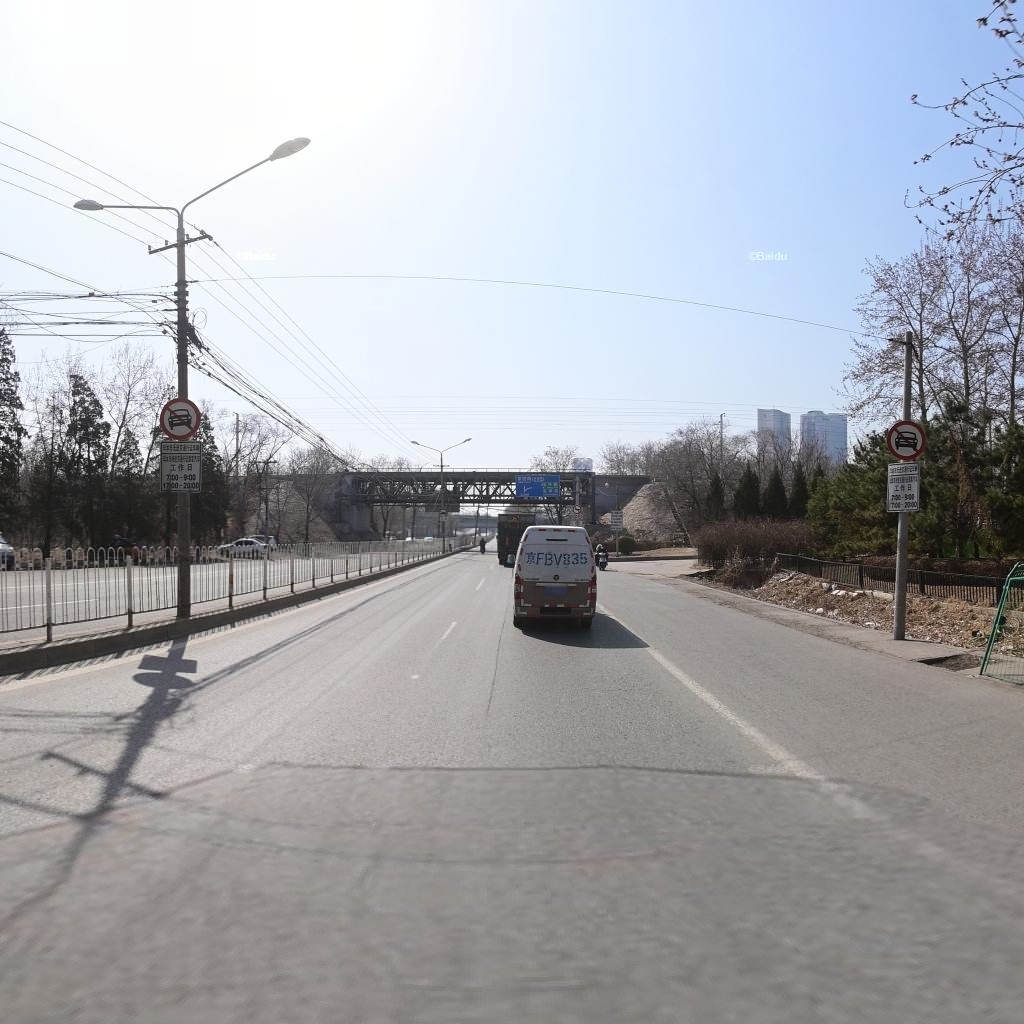
Region: Chaoyang
Road damage annotations: longitudinal crack